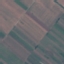
Label: AnnualCrop